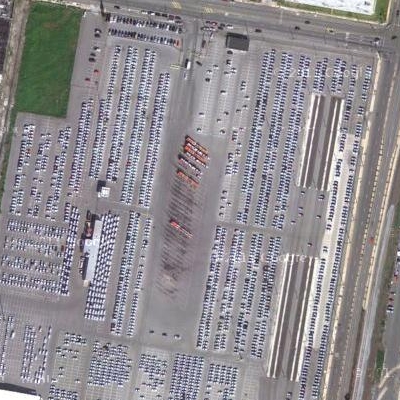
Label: gParking